Field crop: maize
Growth stage: 2
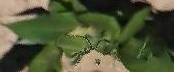
Species: maize